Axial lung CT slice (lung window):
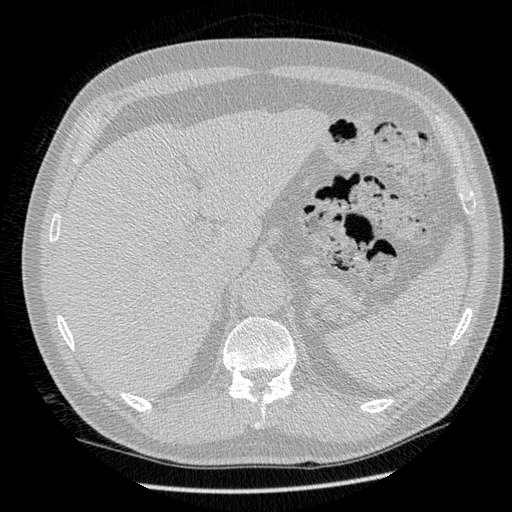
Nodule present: no